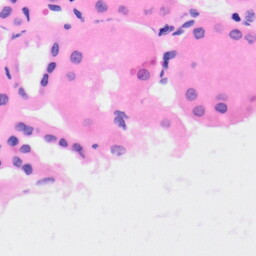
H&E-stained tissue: Kidney